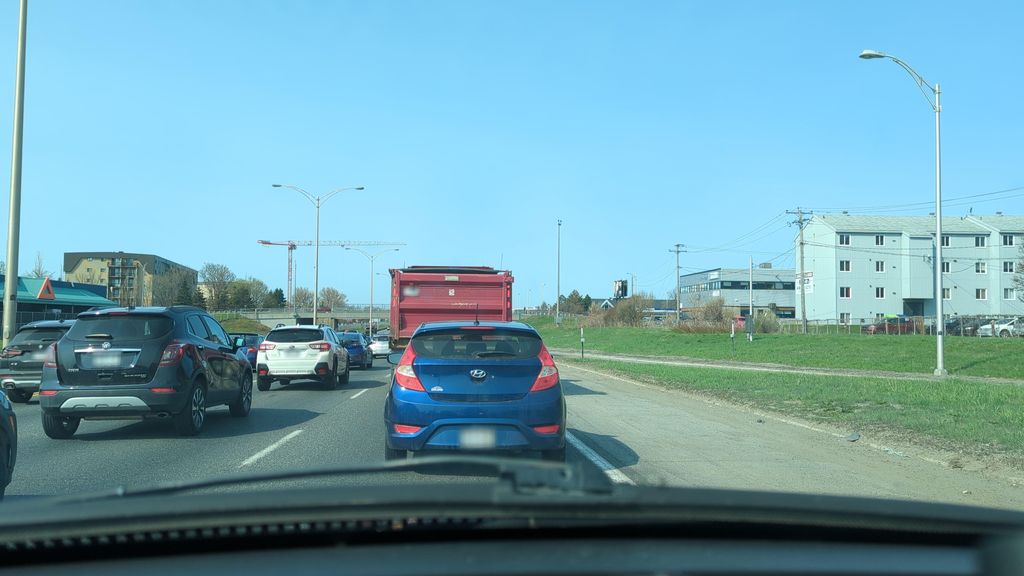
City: quebec_city